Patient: sex F, age 58
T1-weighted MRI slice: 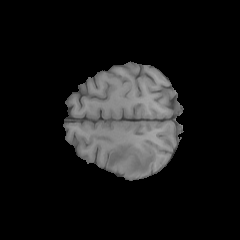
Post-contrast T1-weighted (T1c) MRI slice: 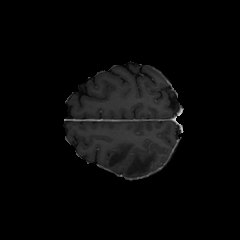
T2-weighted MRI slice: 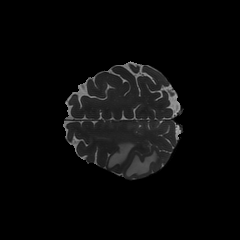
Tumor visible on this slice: yes
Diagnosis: Glioblastoma, IDH-wildtype
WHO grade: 4